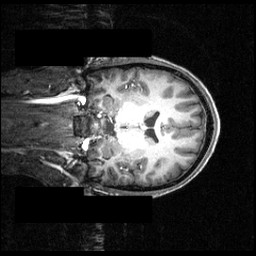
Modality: T1w
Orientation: coronal
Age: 21
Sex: male
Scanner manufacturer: siemens
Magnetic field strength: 3.951 T
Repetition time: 1.5 s
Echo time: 0.00335 s